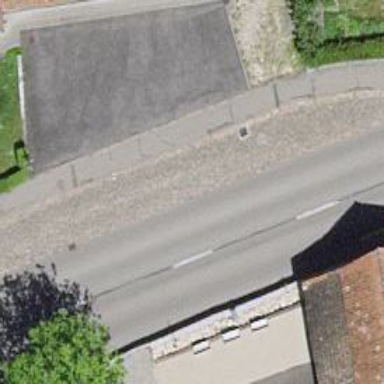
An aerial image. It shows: Secondary road with asphalt surface.